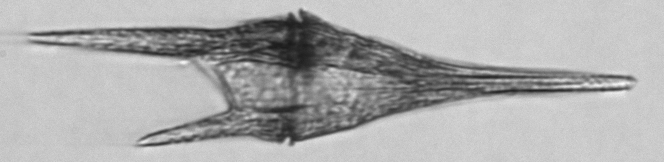
Label: Tripos_furca